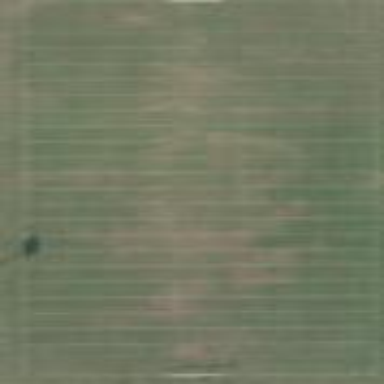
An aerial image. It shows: Pitch for American football.